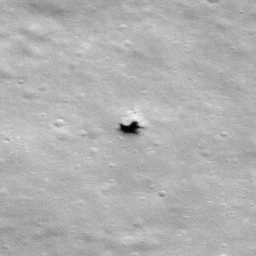
Pit: Stevinus 9a
Host crater: Stevinus
Host type: impact_melt
Lunar coordinates: latitude -32.94, longitude 54.745